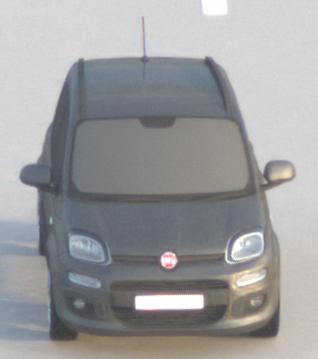
Make: Fiat
Model: Panda 1.2 8V
Detailed model: Panda (312)
Model produced from: 2013/02
Model produced until: 2013/12
Doors: 5
Color: gray
Road condition: dry road
Daytime: sunrise or sunset
Contrast: low contrast